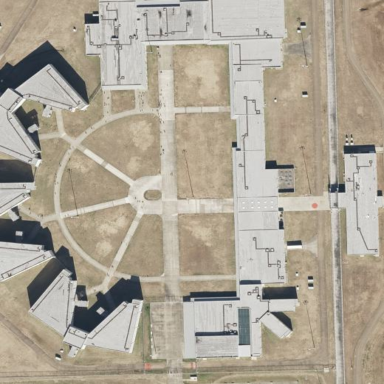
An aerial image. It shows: Prison.